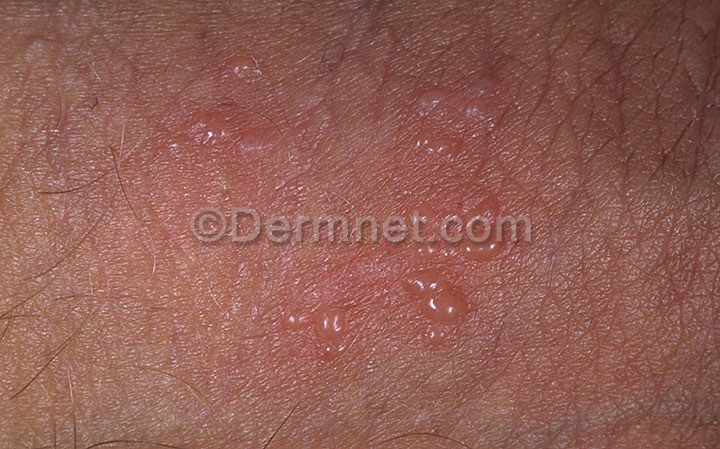
Disease: Herpes HPV and other STDs Photos